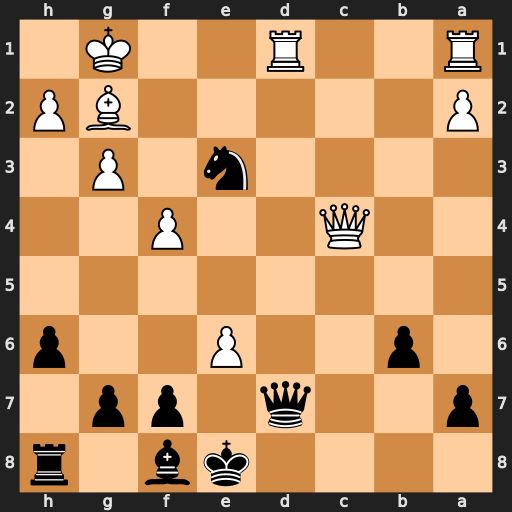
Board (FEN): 4kb1r/p2q1pp1/1p2P2p/8/2Q2P2/4n1P1/P5BP/R2R2K1
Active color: b
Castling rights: k
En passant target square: -
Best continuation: Qxd1+ Rxd1 Nxc4 exf7+ Ke7